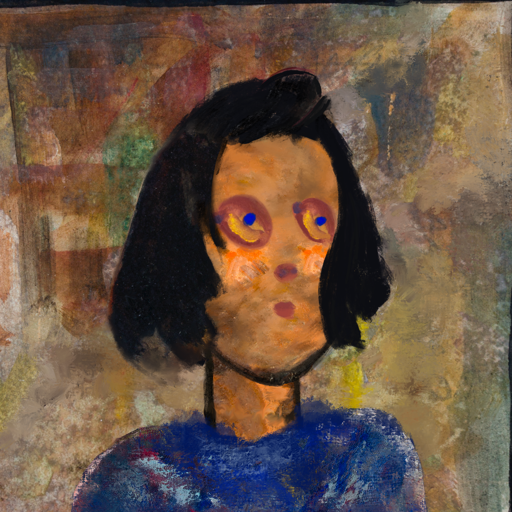
Background: Mosgoul, Head And Neck Side: Gypsy_Queen, Face Side: Mother_And_Son_Son, Bust: Irani, Hair Side: Mosgoul, Head Accessory: Blank, Second Necklace: Blank, Necklace: Blank, Baby: Blank